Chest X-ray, PA view. Patient: 28 years old, sex F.
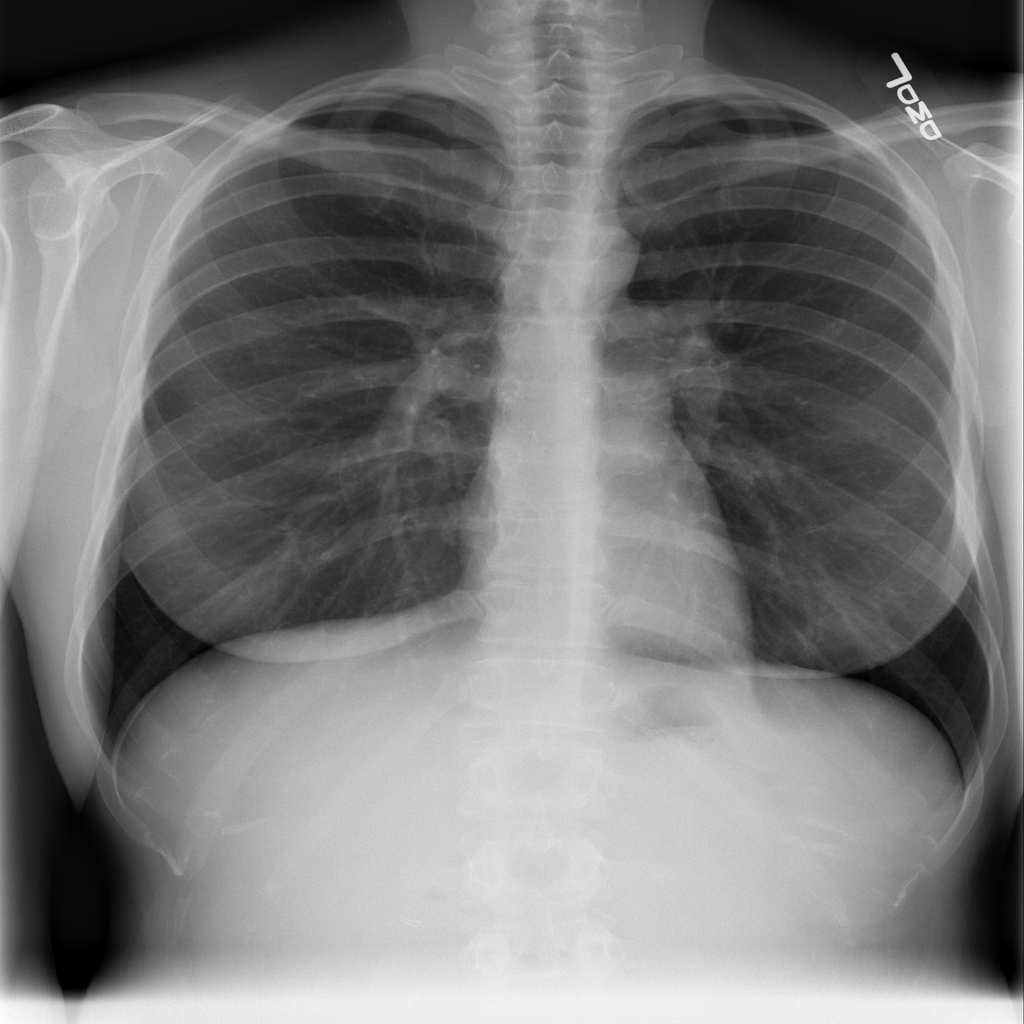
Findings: No Finding